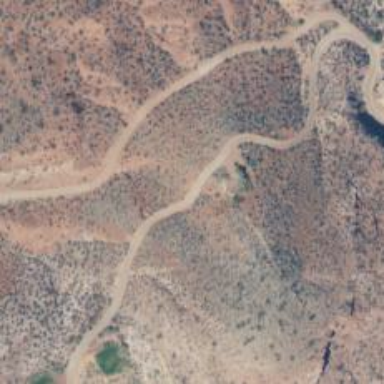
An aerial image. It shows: Service road used as golf cart path.